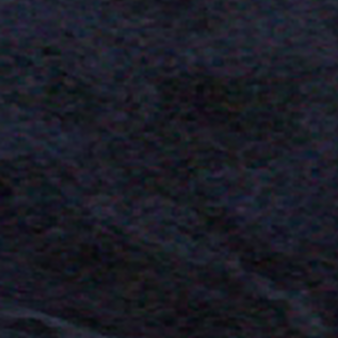
Label: other